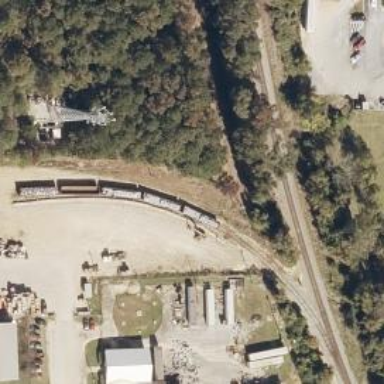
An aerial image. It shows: Rail spur service.